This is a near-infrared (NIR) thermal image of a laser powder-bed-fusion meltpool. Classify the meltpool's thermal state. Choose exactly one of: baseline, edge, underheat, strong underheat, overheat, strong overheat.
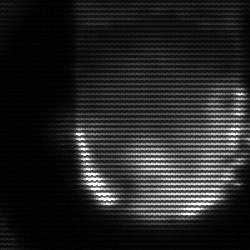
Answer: baseline